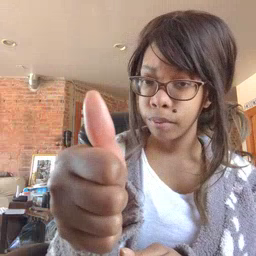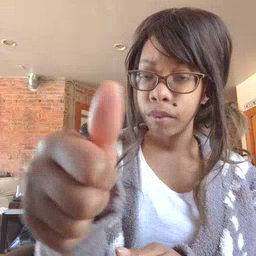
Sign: yourself